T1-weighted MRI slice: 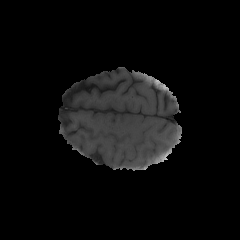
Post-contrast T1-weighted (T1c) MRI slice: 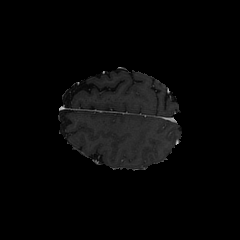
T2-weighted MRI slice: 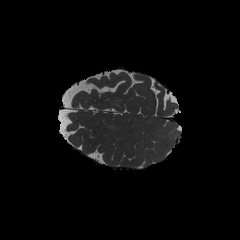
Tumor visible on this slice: yes